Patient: sex F, age 64
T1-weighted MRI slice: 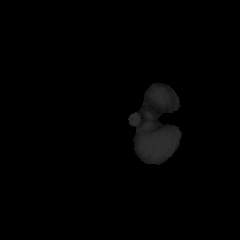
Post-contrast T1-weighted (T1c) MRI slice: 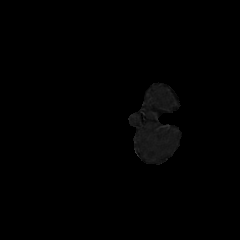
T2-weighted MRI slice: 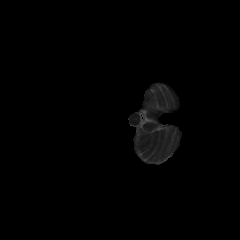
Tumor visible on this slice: no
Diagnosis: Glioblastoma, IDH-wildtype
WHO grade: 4